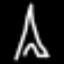
Label: The Eiffel Tower